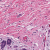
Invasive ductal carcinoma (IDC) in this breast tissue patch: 0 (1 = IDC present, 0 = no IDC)